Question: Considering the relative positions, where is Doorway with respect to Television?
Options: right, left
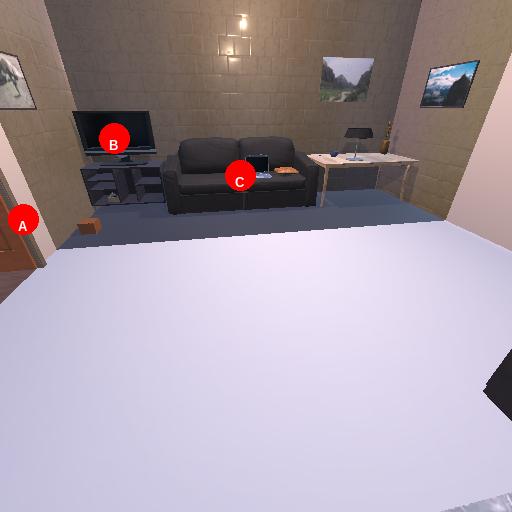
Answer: right